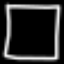
Label: square